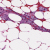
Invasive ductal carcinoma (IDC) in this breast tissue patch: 0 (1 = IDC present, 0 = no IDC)